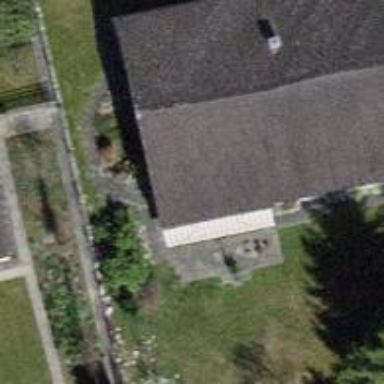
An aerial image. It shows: Building with tiled roof.